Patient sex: M
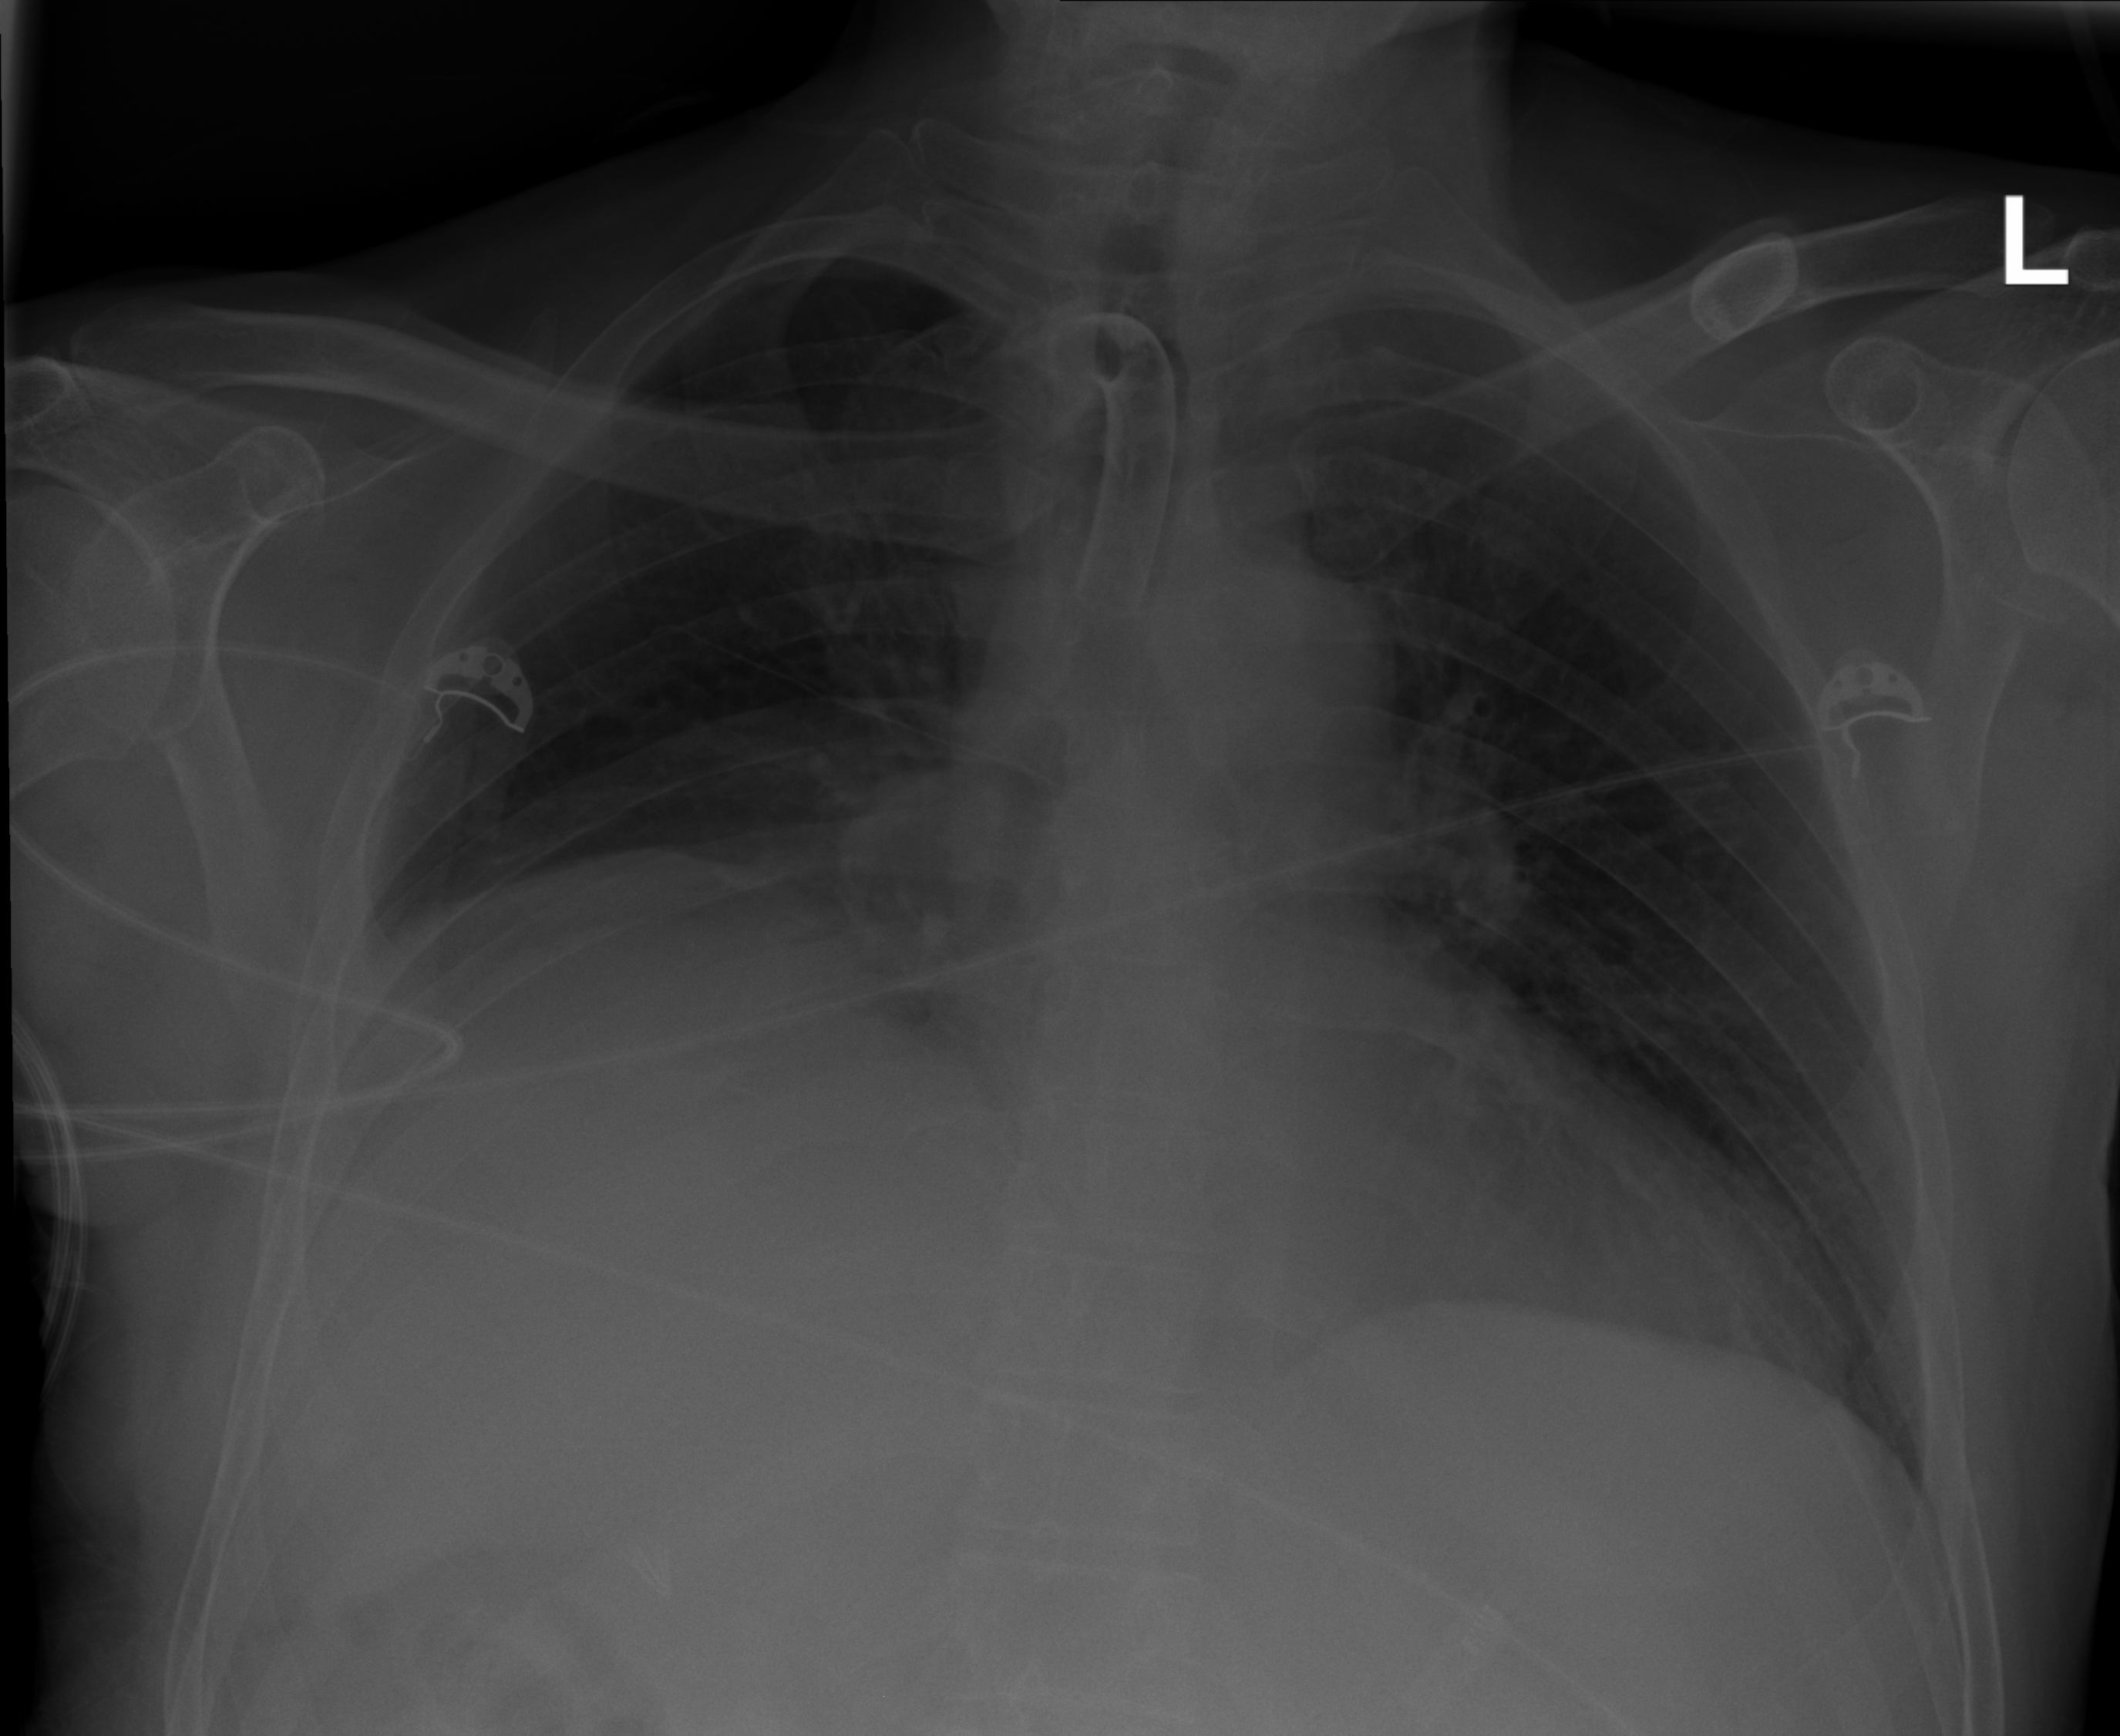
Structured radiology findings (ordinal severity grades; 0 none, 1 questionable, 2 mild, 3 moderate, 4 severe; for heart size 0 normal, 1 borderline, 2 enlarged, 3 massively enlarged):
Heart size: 0
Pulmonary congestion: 0
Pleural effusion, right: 2
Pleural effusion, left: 0
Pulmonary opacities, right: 2
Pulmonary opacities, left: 0
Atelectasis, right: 4
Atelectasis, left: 0